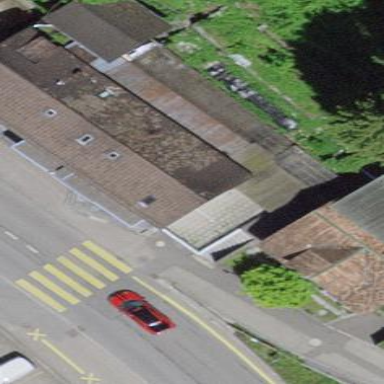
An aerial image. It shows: Bakery located in building.